Question: Im trying to achieve this button look with XAML, please have a look at the following link:

I already have the outlined text to put white borders to the numbers but, I would like to draw a triangle in right-top corner and also a character inside. Which would be the best approach to do it?
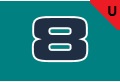
Answer: Start with doing something like this in Blend.
'''
<Button >
<Button.Template>
<ControlTemplate TargetType="Button">
<Border Background="#FF008081">
<Grid>
<Path Data="M320,80 L319.5,109.5 289.5,79.5 z" Fill="#FFEA1D24" Height="31" Stretch="Fill" Stroke="Black" VerticalAlignment="Top" HorizontalAlignment="Right" Width="31.5"/>
<Path Data="M315,85 L315,93.25 C313.2803,95.392823 311.44247,95.307959 309.5,93.25 L309.5,85" Fill="#FFEA1D24" HorizontalAlignment="Right" Height="11.421" Stretch="Fill" Stroke="Black" VerticalAlignment="Top" Width="6.5" Margin="5"/>
</Grid>
</Border>
</ControlTemplate>
</Button.Template>
</Button>
'''